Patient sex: M
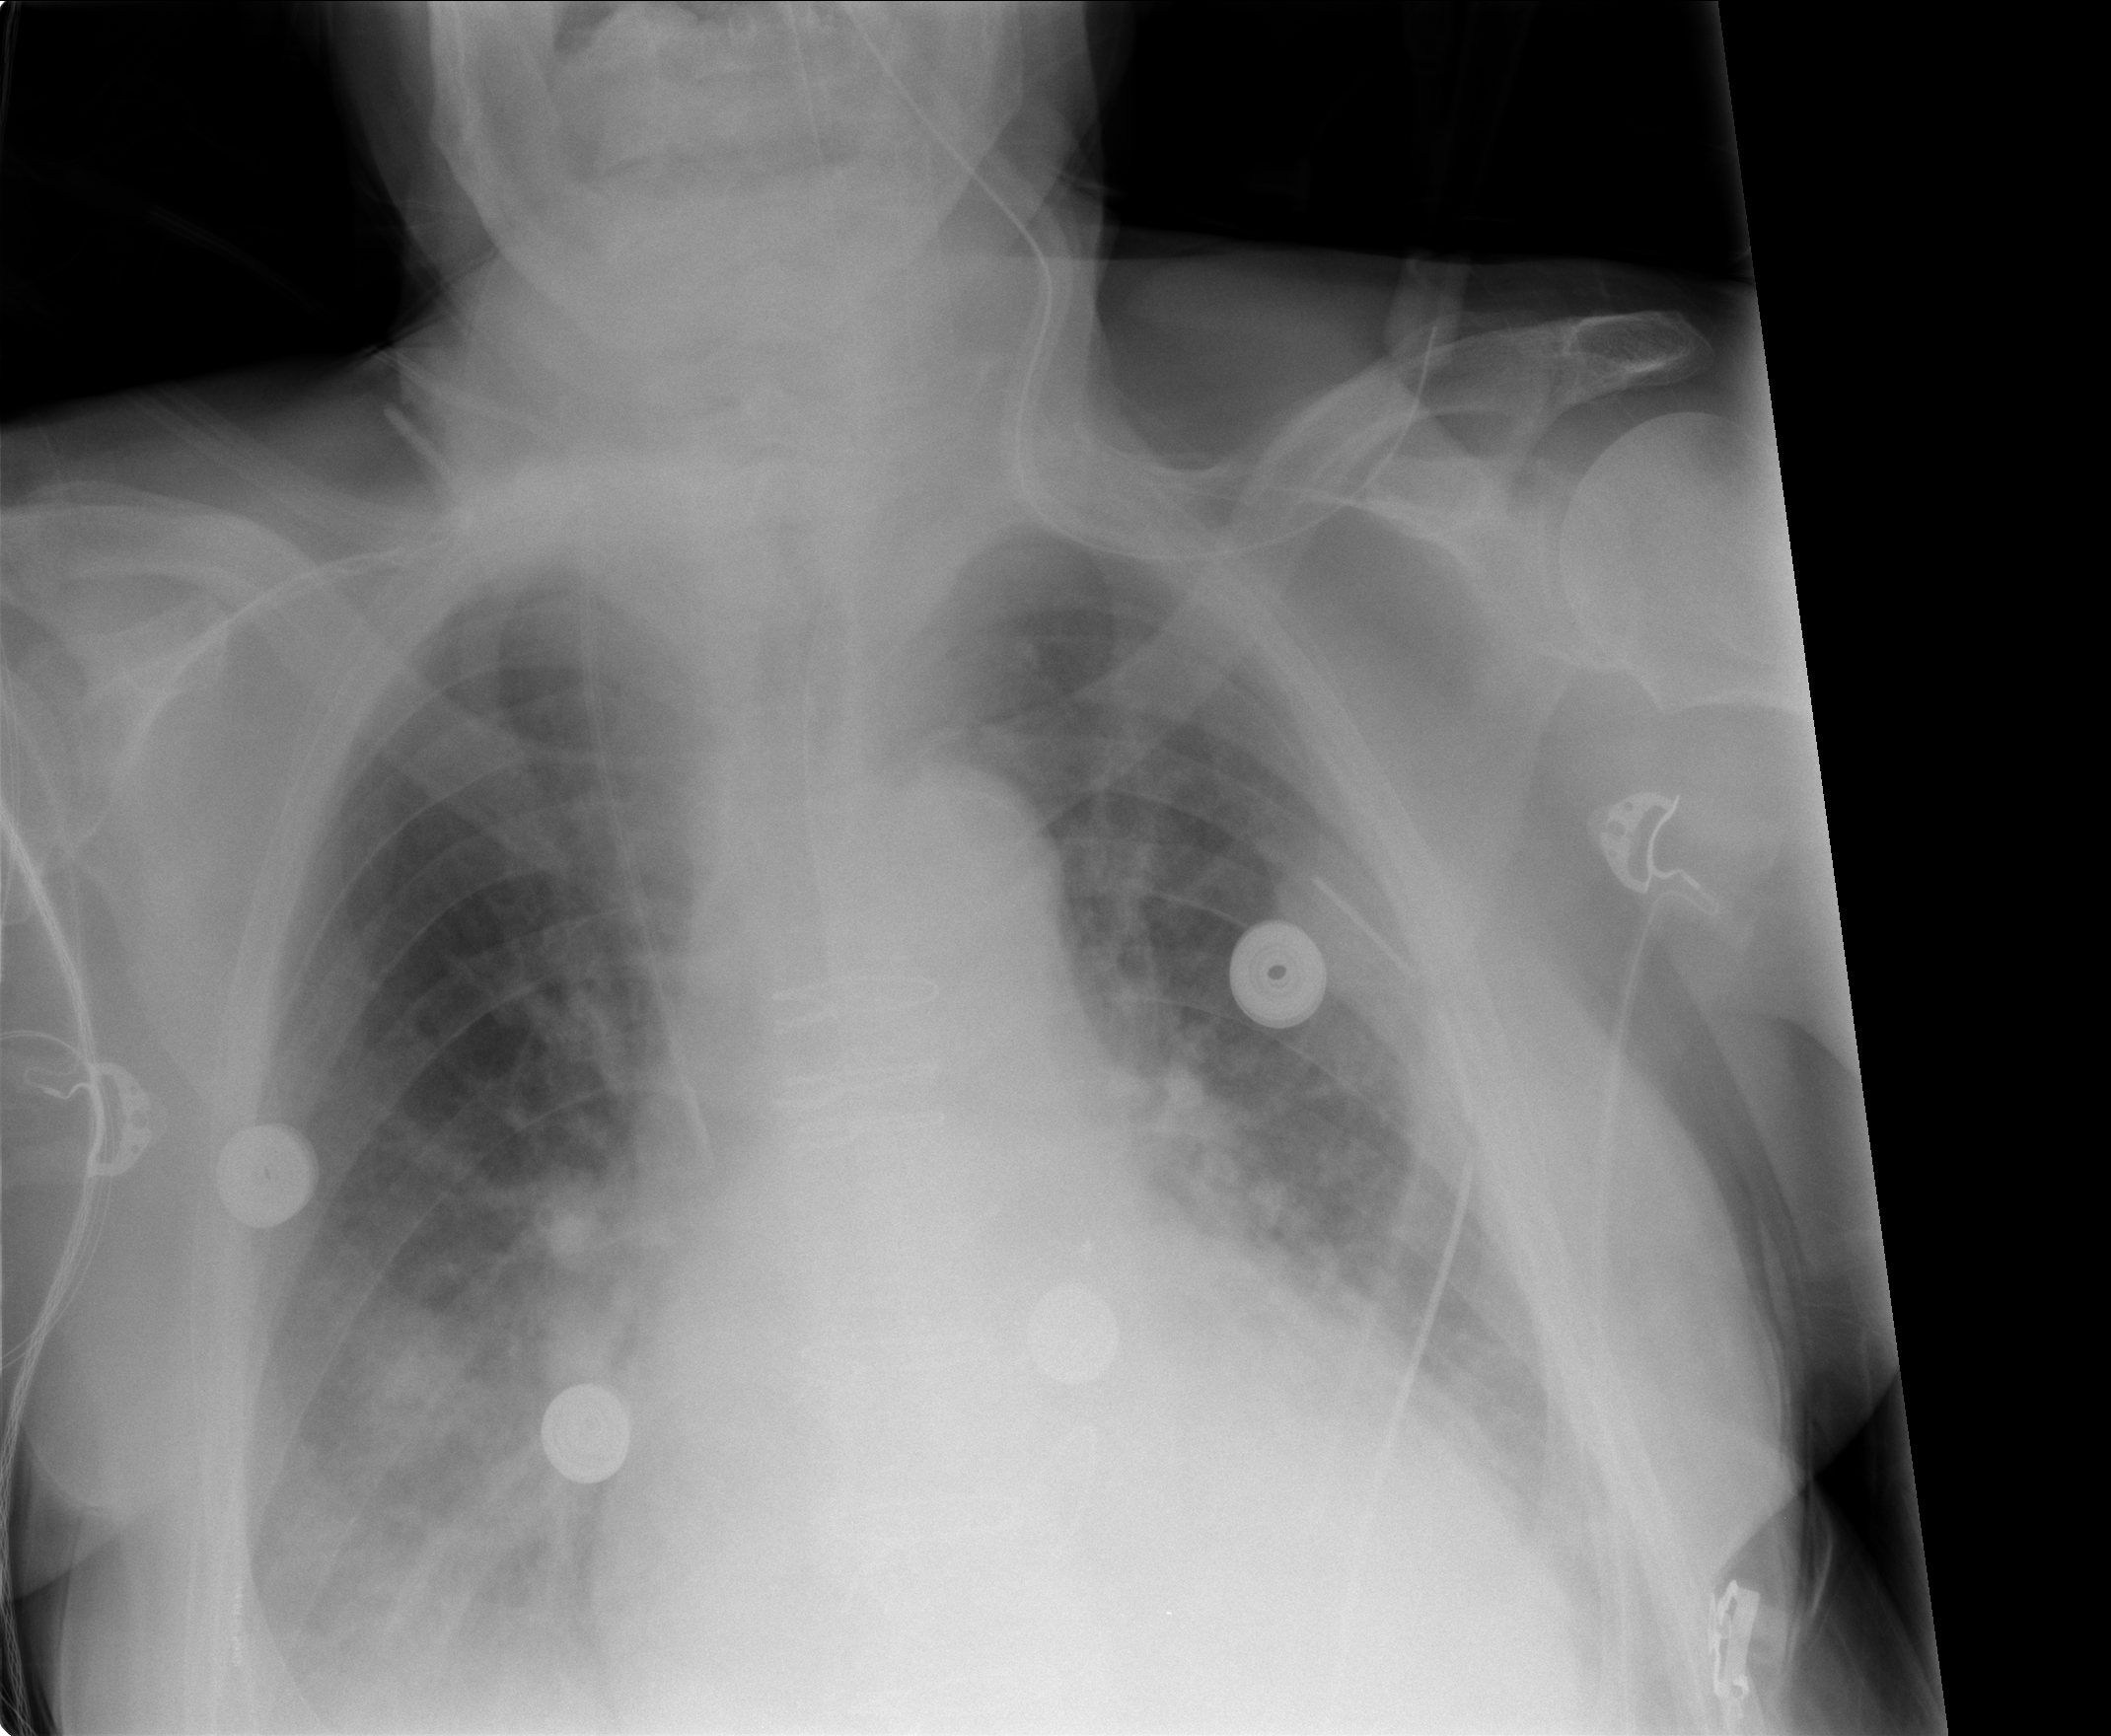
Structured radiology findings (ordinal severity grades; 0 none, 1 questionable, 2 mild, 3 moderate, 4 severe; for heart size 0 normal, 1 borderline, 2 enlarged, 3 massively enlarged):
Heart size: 0
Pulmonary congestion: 0
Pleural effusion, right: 2
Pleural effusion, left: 1
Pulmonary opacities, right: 2
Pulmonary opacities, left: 2
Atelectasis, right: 2
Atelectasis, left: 1